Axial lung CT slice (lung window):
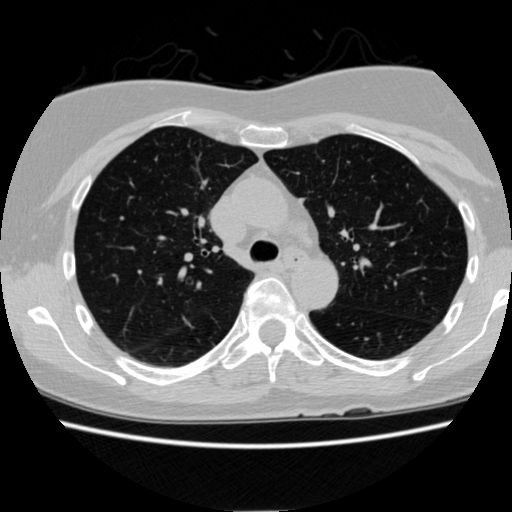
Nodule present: no